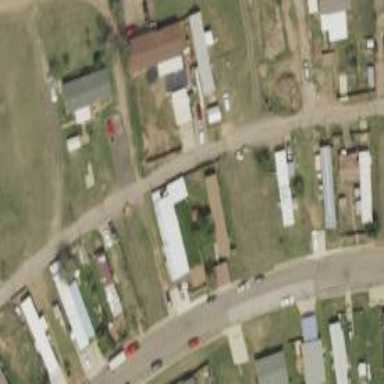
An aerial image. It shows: Alley classified as service road.